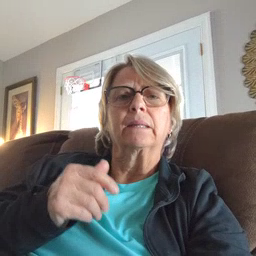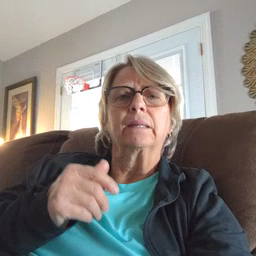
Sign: head